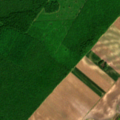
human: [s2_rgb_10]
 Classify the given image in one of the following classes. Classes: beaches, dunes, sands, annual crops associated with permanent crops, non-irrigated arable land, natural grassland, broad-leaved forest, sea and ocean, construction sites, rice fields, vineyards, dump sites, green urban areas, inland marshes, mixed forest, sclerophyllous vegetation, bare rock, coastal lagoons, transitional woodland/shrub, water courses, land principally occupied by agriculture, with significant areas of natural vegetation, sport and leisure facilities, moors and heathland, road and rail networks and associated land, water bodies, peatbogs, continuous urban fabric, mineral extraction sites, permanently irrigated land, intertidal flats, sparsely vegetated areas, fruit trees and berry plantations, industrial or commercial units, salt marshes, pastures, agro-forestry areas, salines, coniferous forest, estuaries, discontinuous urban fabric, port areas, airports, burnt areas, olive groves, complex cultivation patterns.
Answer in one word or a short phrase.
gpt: non-irrigated arable land, broad-leaved forest, transitional woodland/shrub, inland marshes